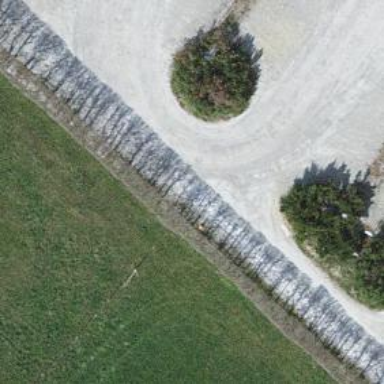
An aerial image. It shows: Fine gravel parking aisle that serves as service road.